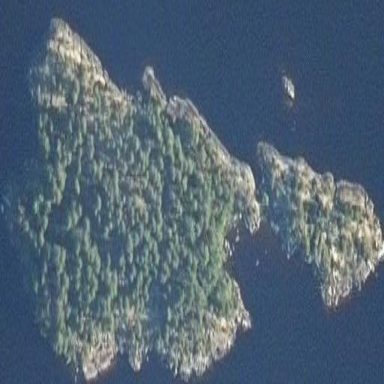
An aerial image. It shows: Islet surrounded by woodland.